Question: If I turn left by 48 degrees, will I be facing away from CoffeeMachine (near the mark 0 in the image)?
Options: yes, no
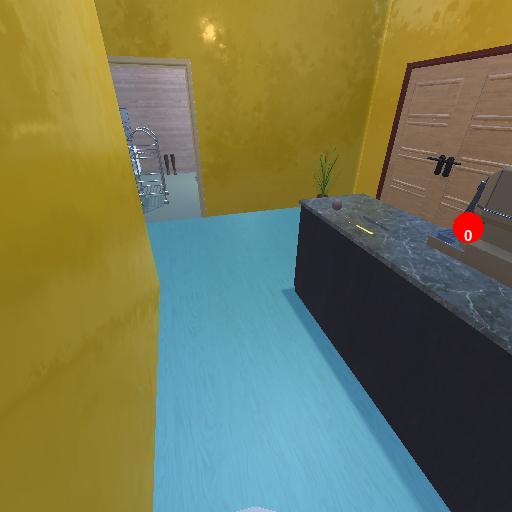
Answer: yes